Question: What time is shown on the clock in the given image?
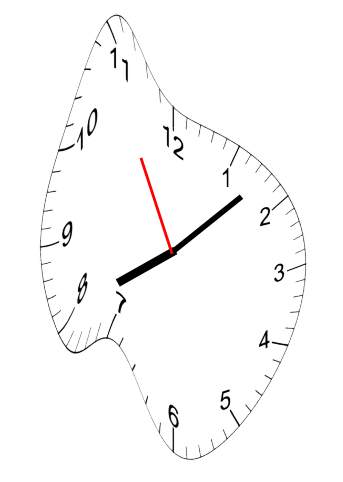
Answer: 08:07:55